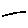
Label: line